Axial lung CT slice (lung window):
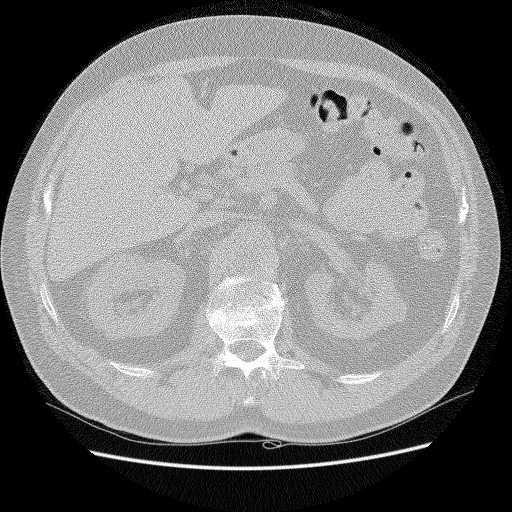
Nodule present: no